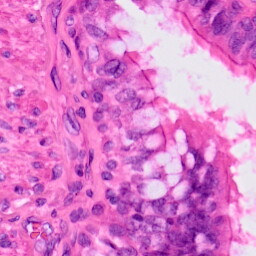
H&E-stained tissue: Lung